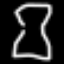
Label: hourglass